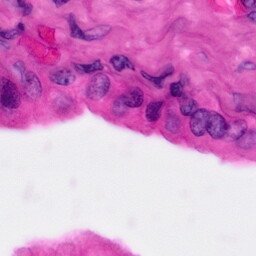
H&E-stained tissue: Pancreatic